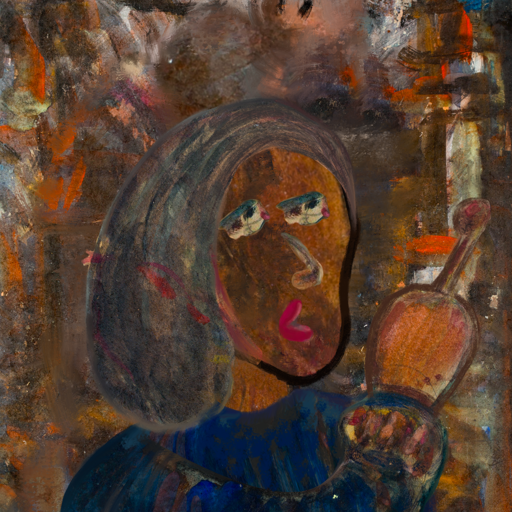
Background: GypsyQueen, Head And Neck Side: Mosgoul, Face Side: Pipe, Bust: Pipe, Hair Side: Gypsy_Mother, Head Accessory: Blank, Second Necklace: Blank, Necklace: Blank, Baby: Blank